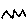
Label: zigzag